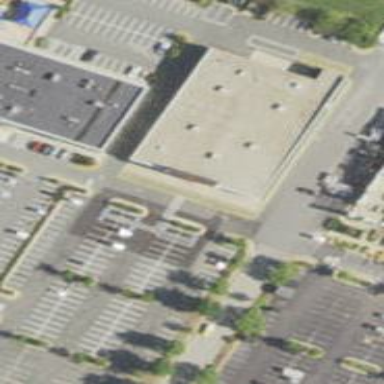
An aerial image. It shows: Parking space is available.